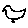
Label: bird